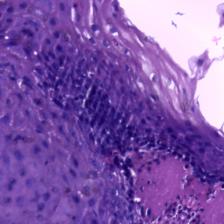
Diagnosis: OSCC